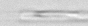
Label: Bacillariophyceae